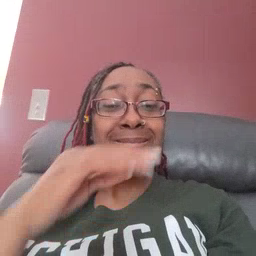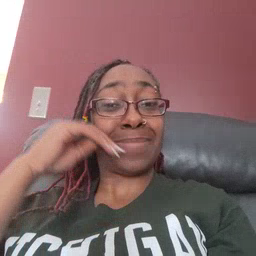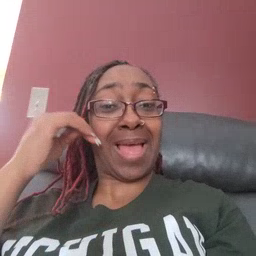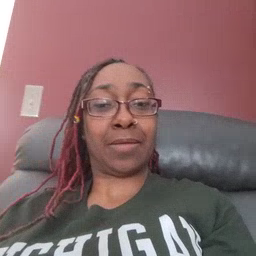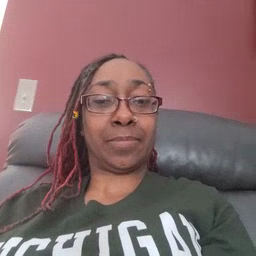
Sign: smile